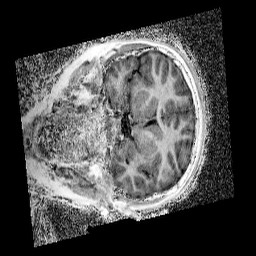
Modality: UNIT1_denoised
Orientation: coronal
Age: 9
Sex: female
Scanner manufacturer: siemens
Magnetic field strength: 3 T
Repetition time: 4 s
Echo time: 0.00299 s